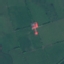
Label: Pasture